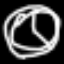
Label: clock